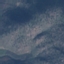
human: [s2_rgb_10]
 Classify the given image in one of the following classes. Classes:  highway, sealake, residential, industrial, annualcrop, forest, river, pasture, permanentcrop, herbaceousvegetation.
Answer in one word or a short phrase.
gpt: HerbaceousVegetation